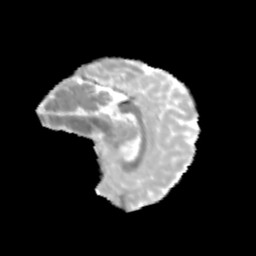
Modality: MD
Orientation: sagittal
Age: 12
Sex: female
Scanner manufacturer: siemens
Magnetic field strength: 3 T
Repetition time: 3.8 s
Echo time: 0.07 s